【题型】解答题　【知识点】立体几何　【难度】easy
在直角梯形$ABCD$中，$AD\parallel BC$，$BC=2AD=2AB=2\sqrt{2}$，$\angle ABC=90^\circ$，如图1把$\triangle ABD$沿$BD$翻折，使得平面$ABD\perp$平面$BCD$（如图2）．

\vspace{0.2cm}
\noindent (1)$CD\perp AB$；
\noindent (2)若点$M$为线段$BC$的中点，求点$M$到平面$ACD$的距离；
\noindent (3)在线段$BC$上是否存在点$N$，使得$DN$与平面$ACD$所成的角为$60^\circ$?若存在，求出点$N$的具体位置；若不存在，请说明理由．

\vspace{0.2cm}
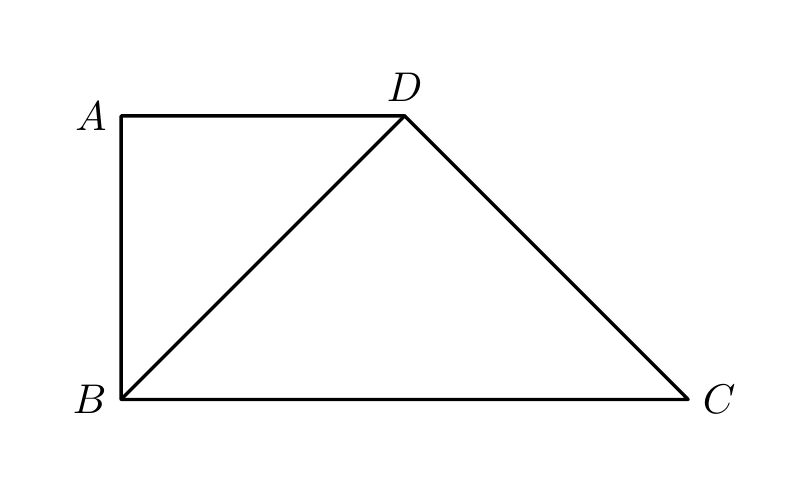
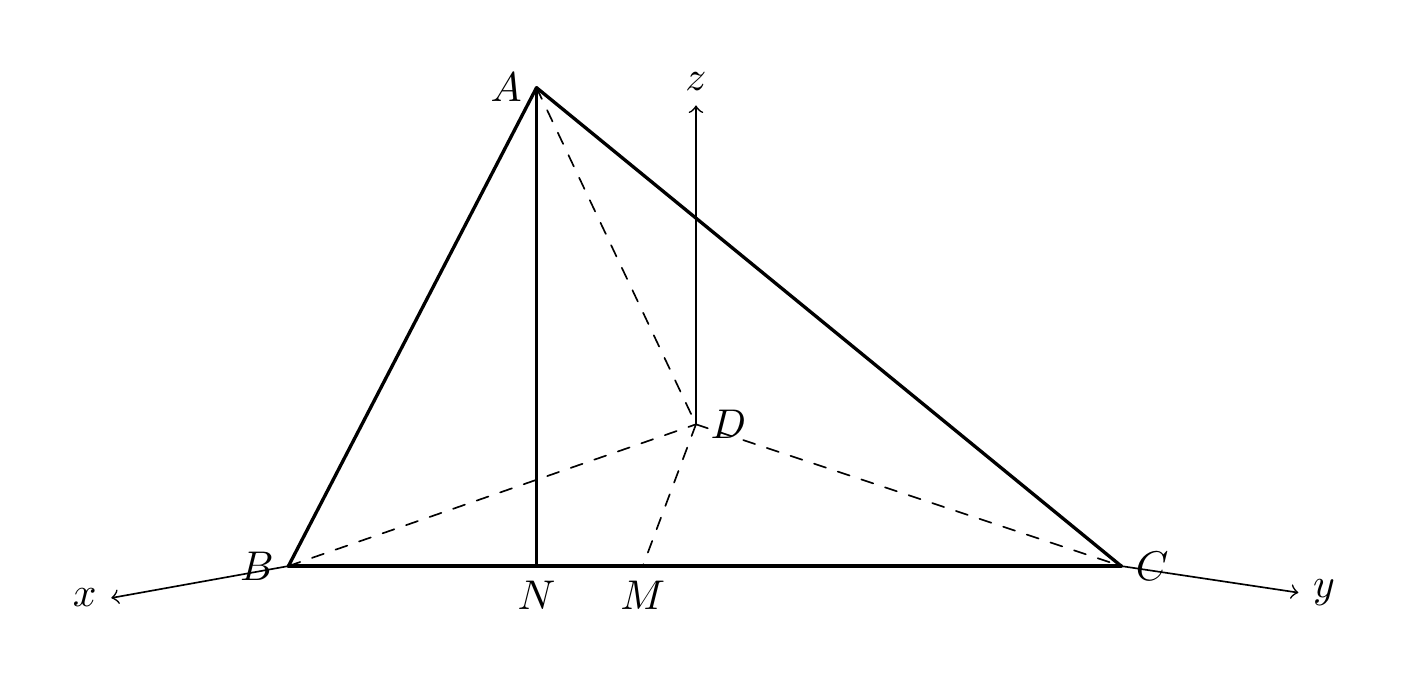
【解答】

\noindent \textbf{【详解】}
\noindent (1) 由已知可得$BD=2$，$CD=2$，$CD\perp BD$，
$\because$平面$ABD\perp$平面$BCD$，平面$ABD\cap$平面$BCD=BD$，$CD\subset$平面$BCD$，
$\therefore CD\perp$平面$ABD$，又$AB\subset$平面$ABD$，
$\therefore CD\perp AB$；

\vspace{0.2cm}
\noindent (2) 以$D$为原点，$BD$所在的直线为$x$轴，$DC$所在直线为$y$轴，建立空间直角坐标系，如图，

\vspace{0.2cm}
\noindent 由已知得$A(1,0,1)$，$B(2,0,0)$，$C(0,2,0)$，$D(0,0,0)$，$M(1,1,0)$，
$\therefore \overrightarrow{CD}=(0,-2,0)$，$\overrightarrow{AD}=(-1,0,-1)$，$\overrightarrow{MC}=(-1,1,0)$，
设平面$ACD$的法向量为$\vec{n}=(x,y,z)$，
则$\begin{cases} \vec{n}\cdot\overrightarrow{CD}=-2y=0 \\ \vec{n}\cdot\overrightarrow{AD}=-x-z=0 \end{cases}$，取$x=1$，得$\vec{n}=(1,0,-1)$
$\therefore$点$M$到平面$ACD$的距离$d=\dfrac{|\vec{n}\cdot\overrightarrow{MC}|}{|\vec{n}|}=\dfrac{\sqrt{2}}{2}$．

\vspace{0.2cm}
\noindent (3) 假设在线段$BC$上存在点$N$，使得$DN$与平面$ACD$所成的角为$60^\circ$，
设$\overrightarrow{BN}=\lambda\overrightarrow{BC}$，$0<\lambda<1$，$\overrightarrow{BC}=(-2,2,0)$
则$\overrightarrow{BN}=(-2\lambda,2\lambda,0)$，
$\therefore \overrightarrow{DN}=\overrightarrow{DB}+\overrightarrow{BN}=(2,0,0)+(-2\lambda,2\lambda,0)=(2-2\lambda,2\lambda,0)$，
$\therefore \sin60^\circ=\dfrac{|\overrightarrow{DN}\cdot\vec{n}|}{|\overrightarrow{DN}|\cdot|\vec{n}|}=\dfrac{2-2\lambda}{\sqrt{2}\times\sqrt{(2-2\lambda)^2+4\lambda^2}}=\dfrac{\sqrt{3}}{2}$，

\vspace{0.2cm}
\noindent 整理得$4\lambda^2-2\lambda+1=0$，该方程无实数解，
故在线段$BC$上不存在点$N$，使得$DN$与平面$ACD$所成的角为$60^\circ$

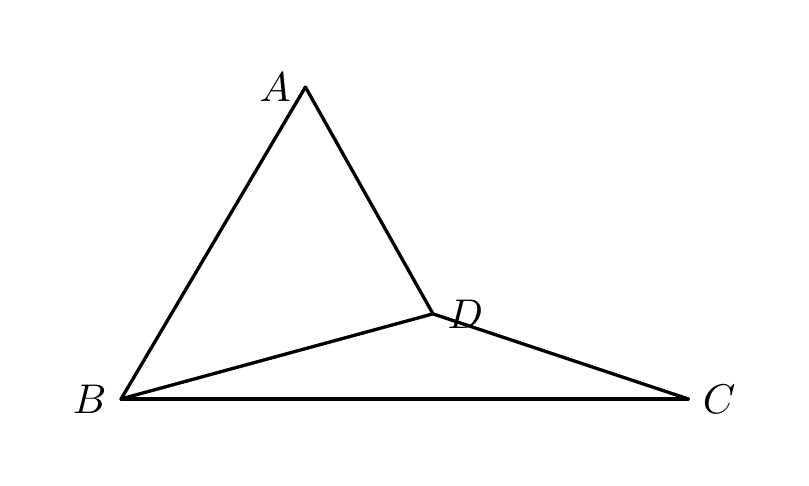